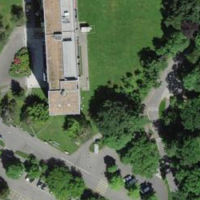
EUNIS habitat code: 53
Species observed at this site:
Phylloscopus collybita
Corvus corone
Turdus merula
Troglodytes troglodytes
Erithacus rubecula
Milvus milvus
Turdus viscivorus
Fringilla coelebs
Phylloscopus trochilus
Sylvia atricapilla
Columba palumbus